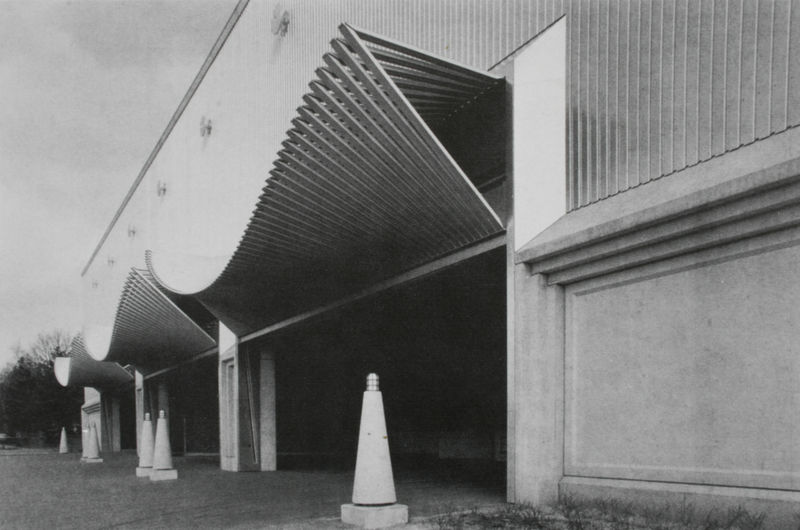
Titel: Ansicht der Toreinfahrten
Künstler: Santiago Calatrava
Standort: Coesfeld/Lette
Institution: Industrieanlage
Schlagwörter: baum, himmel, weiß, bäume, grau, schwarz, säule, säulen, dach, gebäude, gras, ornament, architektur, halme, front, welle, wellen, fassade, mauer, platz, figuren, halle, foto, fotografie, photographie, eingang, schwarzweiß, tanne, photo, portal, einfahrt, vordach, rillen, gewellt, wellblech, pylone, parkhaus, kunst am bau, pylon